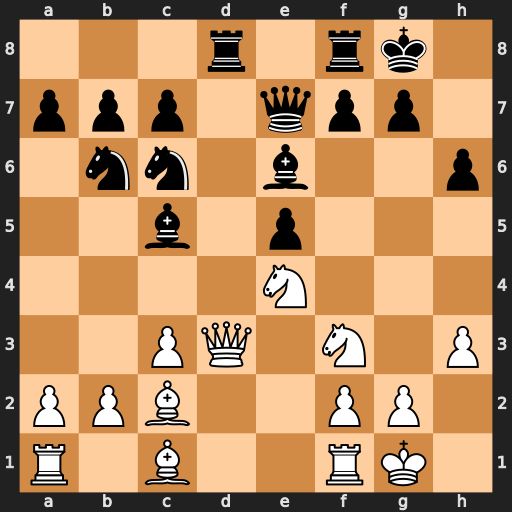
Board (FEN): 3r1rk1/ppp1qpp1/1nn1b2p/2b1p3/4N3/2PQ1N1P/PPB2PP1/R1B2RK1
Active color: w
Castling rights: -
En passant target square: -
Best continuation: Nf6+ gxf6 Qh7#